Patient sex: F
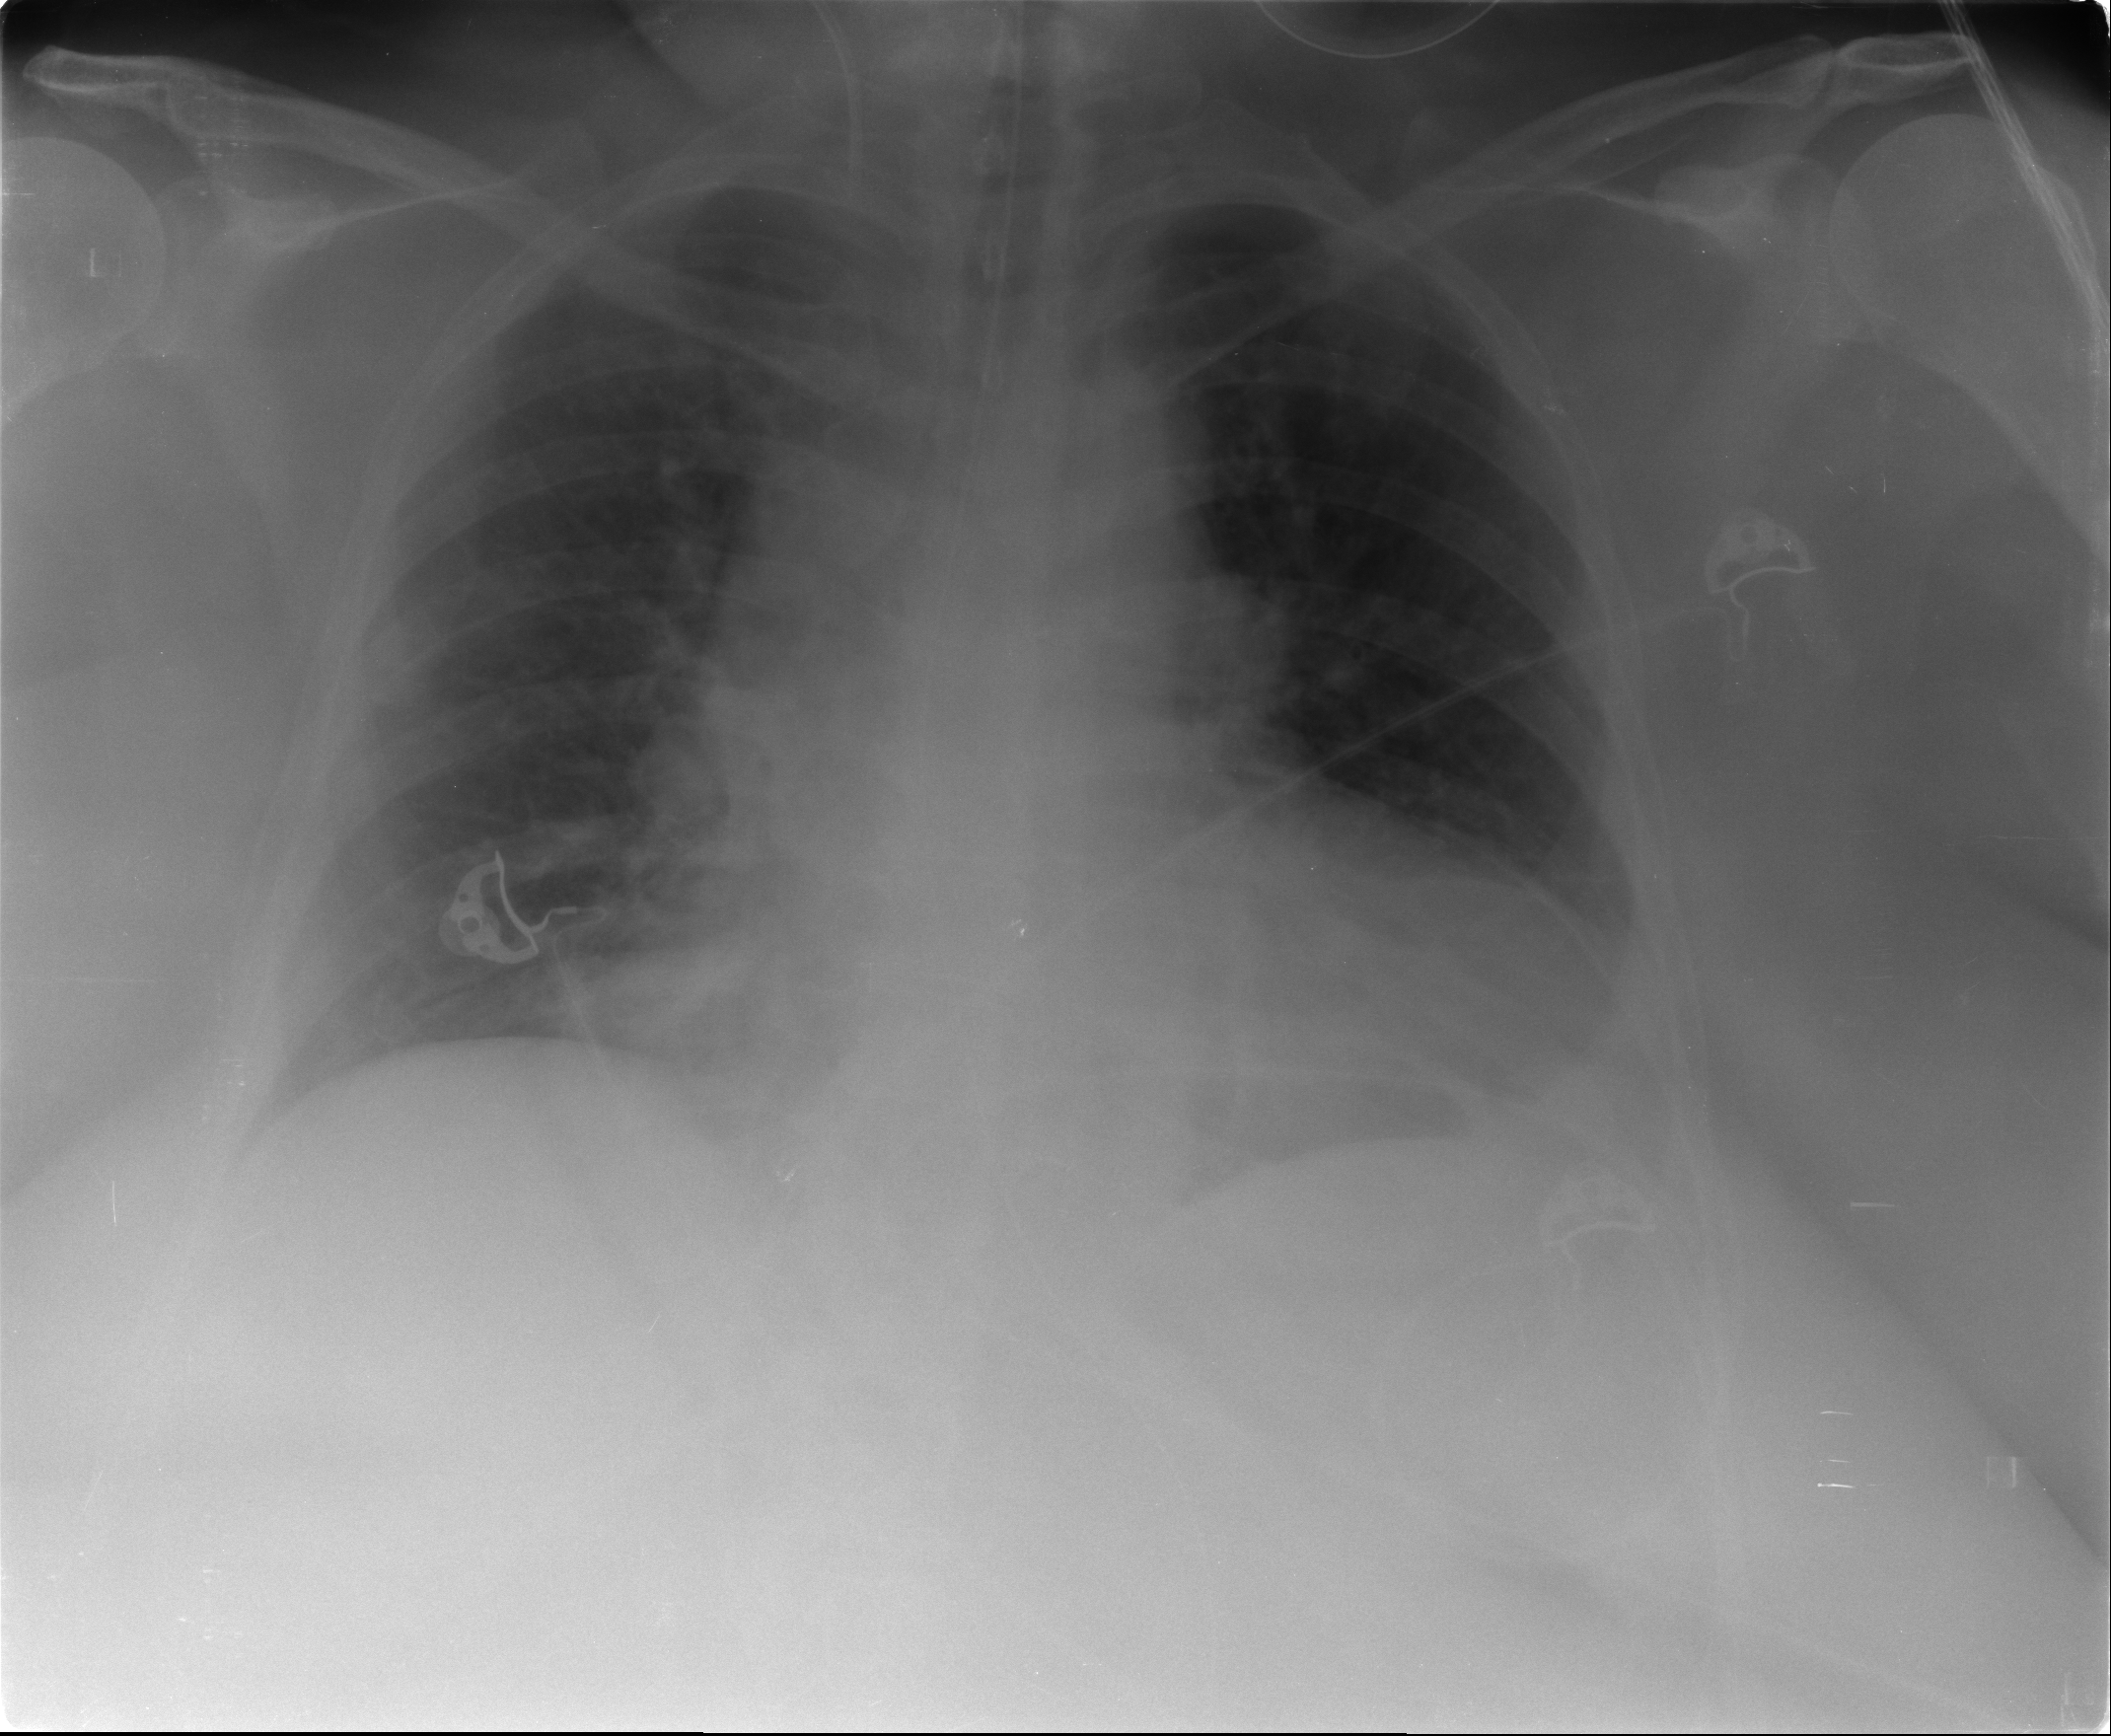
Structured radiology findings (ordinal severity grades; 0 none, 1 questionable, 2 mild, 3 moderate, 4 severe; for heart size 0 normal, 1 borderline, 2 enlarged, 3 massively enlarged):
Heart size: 1
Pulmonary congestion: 2
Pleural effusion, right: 0
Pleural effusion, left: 1
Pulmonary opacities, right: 1
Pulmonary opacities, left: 0
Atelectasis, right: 2
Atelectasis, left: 2